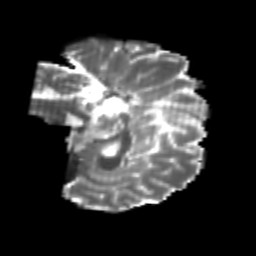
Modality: T2w
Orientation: sagittal
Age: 20
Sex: male
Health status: healthy
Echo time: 0.074 s